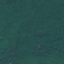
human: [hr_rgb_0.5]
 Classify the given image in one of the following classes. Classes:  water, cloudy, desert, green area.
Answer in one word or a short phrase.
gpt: green area